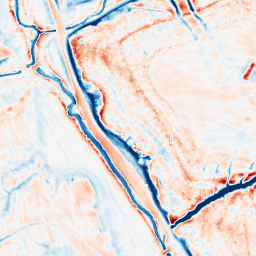
Category: edge_preserving
Decomposition family: anisotropic_diffusion
Decomposition parameters: iterations: 50
kappa: 10
gamma: 0.2
Upsampling method: quadratic
Upsampling parameters: scale: 8
Upsampling scale: 8